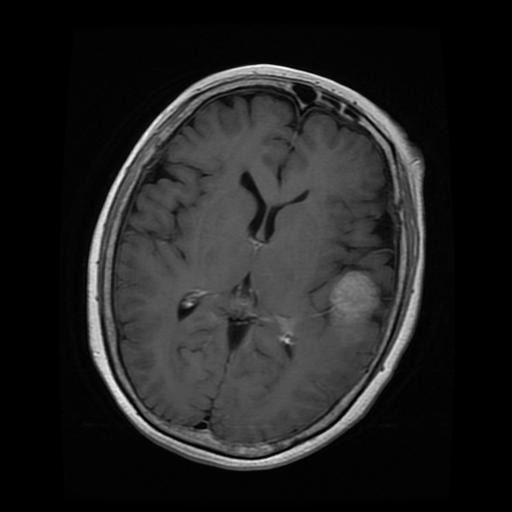
Label: meningioma